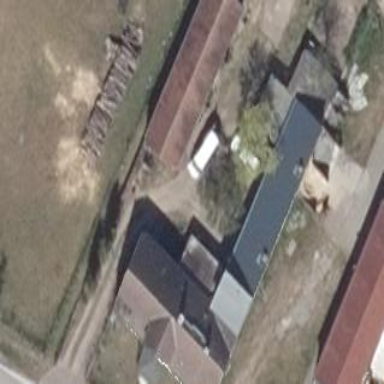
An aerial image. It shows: Cowshed building.